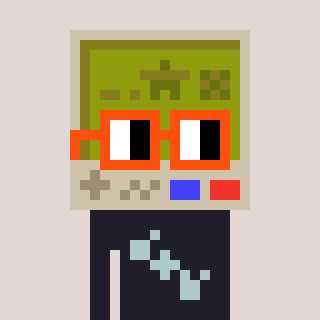
a pixel art character with square orange glasses, a gameboy-shaped head and a grayscale-colored body on a warm background